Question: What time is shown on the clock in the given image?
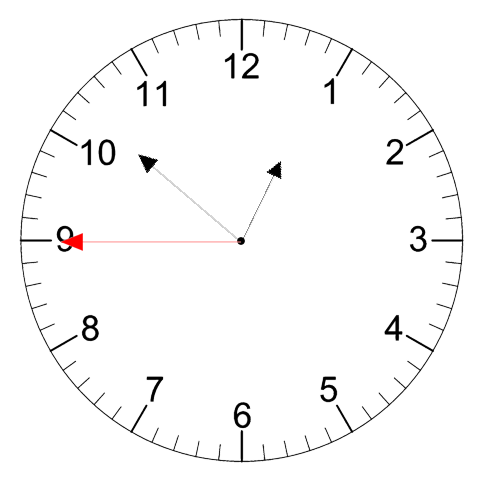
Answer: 12:51:45